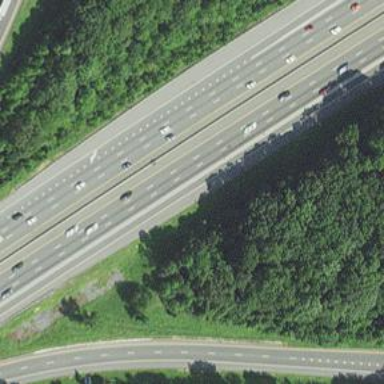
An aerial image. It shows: View of motorway.